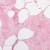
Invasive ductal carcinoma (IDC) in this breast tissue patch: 0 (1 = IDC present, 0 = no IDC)